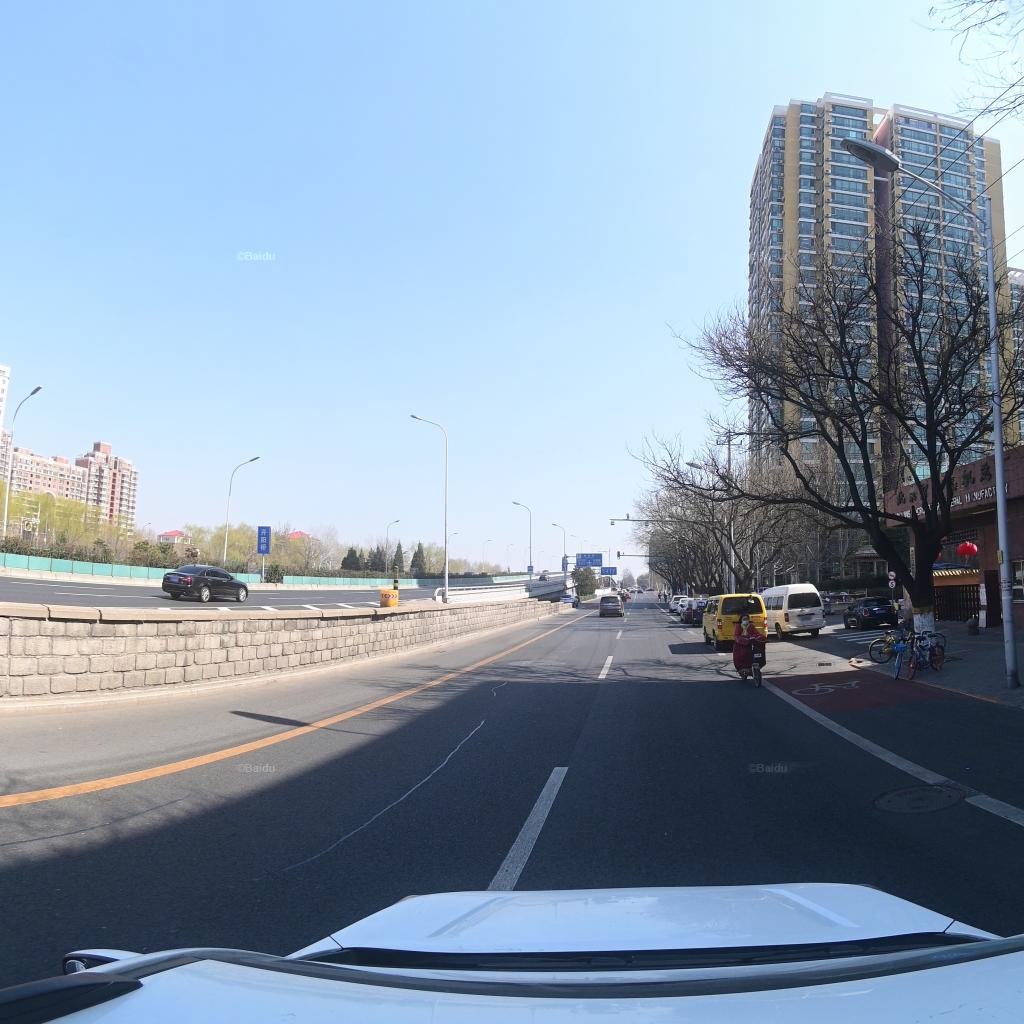
Region: Fengtai
Road damage annotations: longitudinal patch, longitudinal patch, manhole cover, longitudinal patch